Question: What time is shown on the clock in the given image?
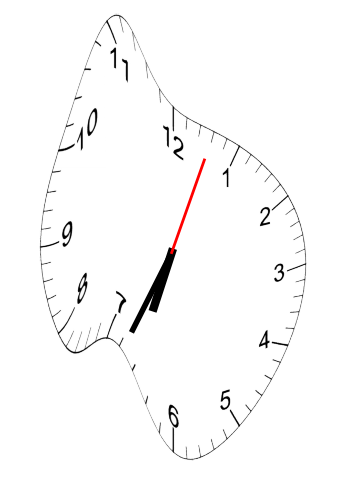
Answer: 06:34:03